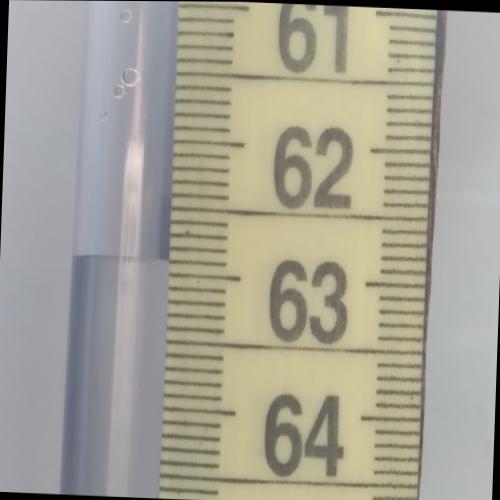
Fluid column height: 62.9 cm